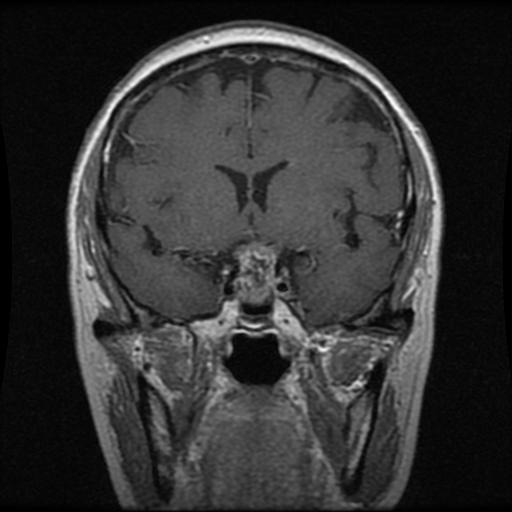
Label: pituitary